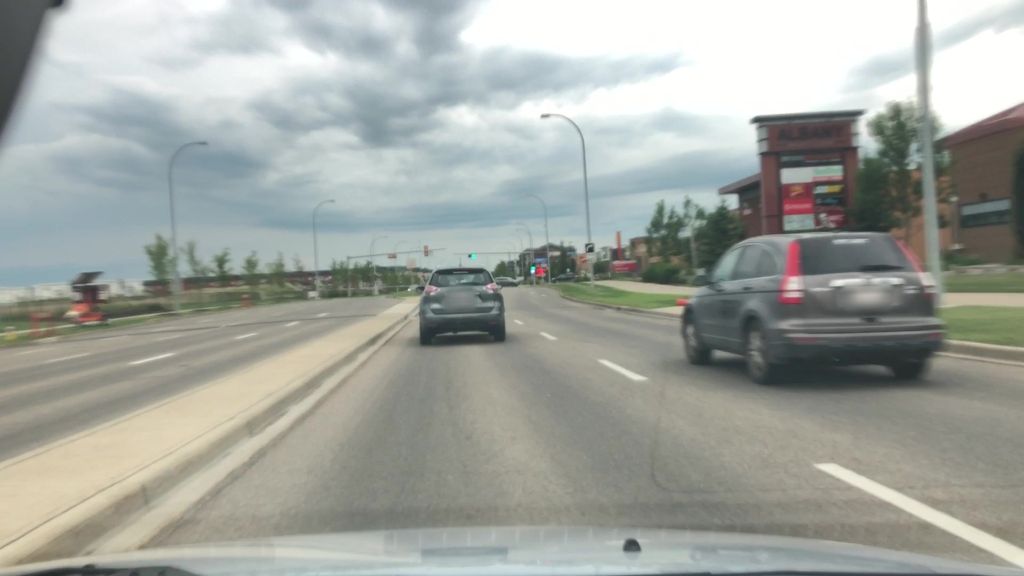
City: edmonton